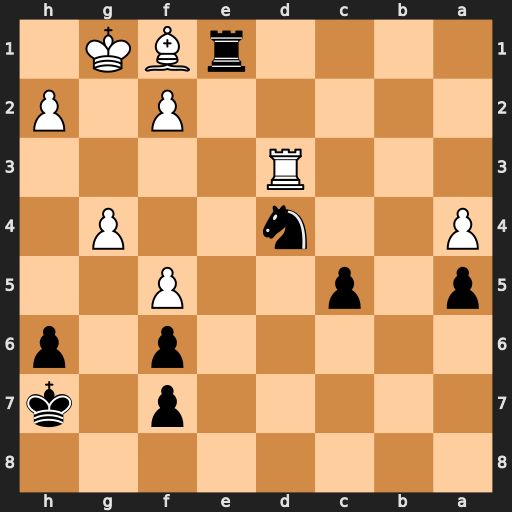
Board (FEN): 8/5p1k/5p1p/p1p2P2/P2n2P1/3R4/5P1P/4rBK1
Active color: b
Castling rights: -
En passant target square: -
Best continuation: Ne2+ Kg2 Nf4+ Kf3 Nxd3